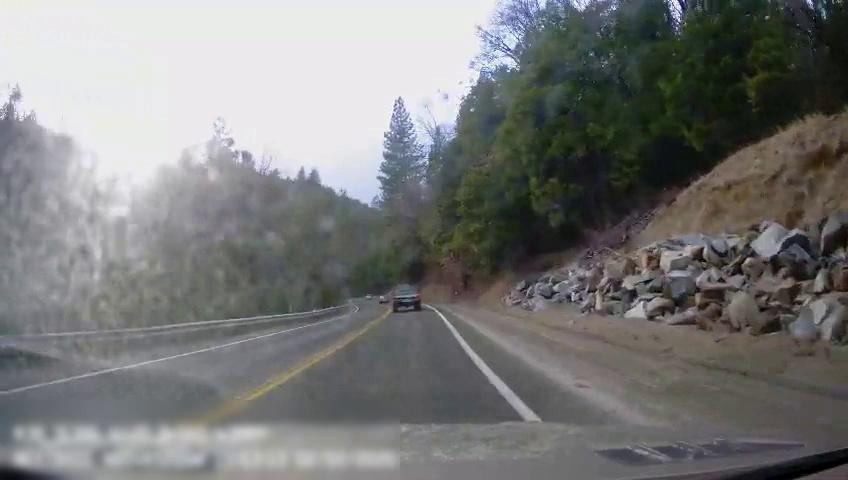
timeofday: Day
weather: Sunny
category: Drivable Space
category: Vehicles | Car
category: Vehicles | Truck
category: Lanes | Current Lane
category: Lanes | Current Lane
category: Lanes | Alternate Lane